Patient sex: M
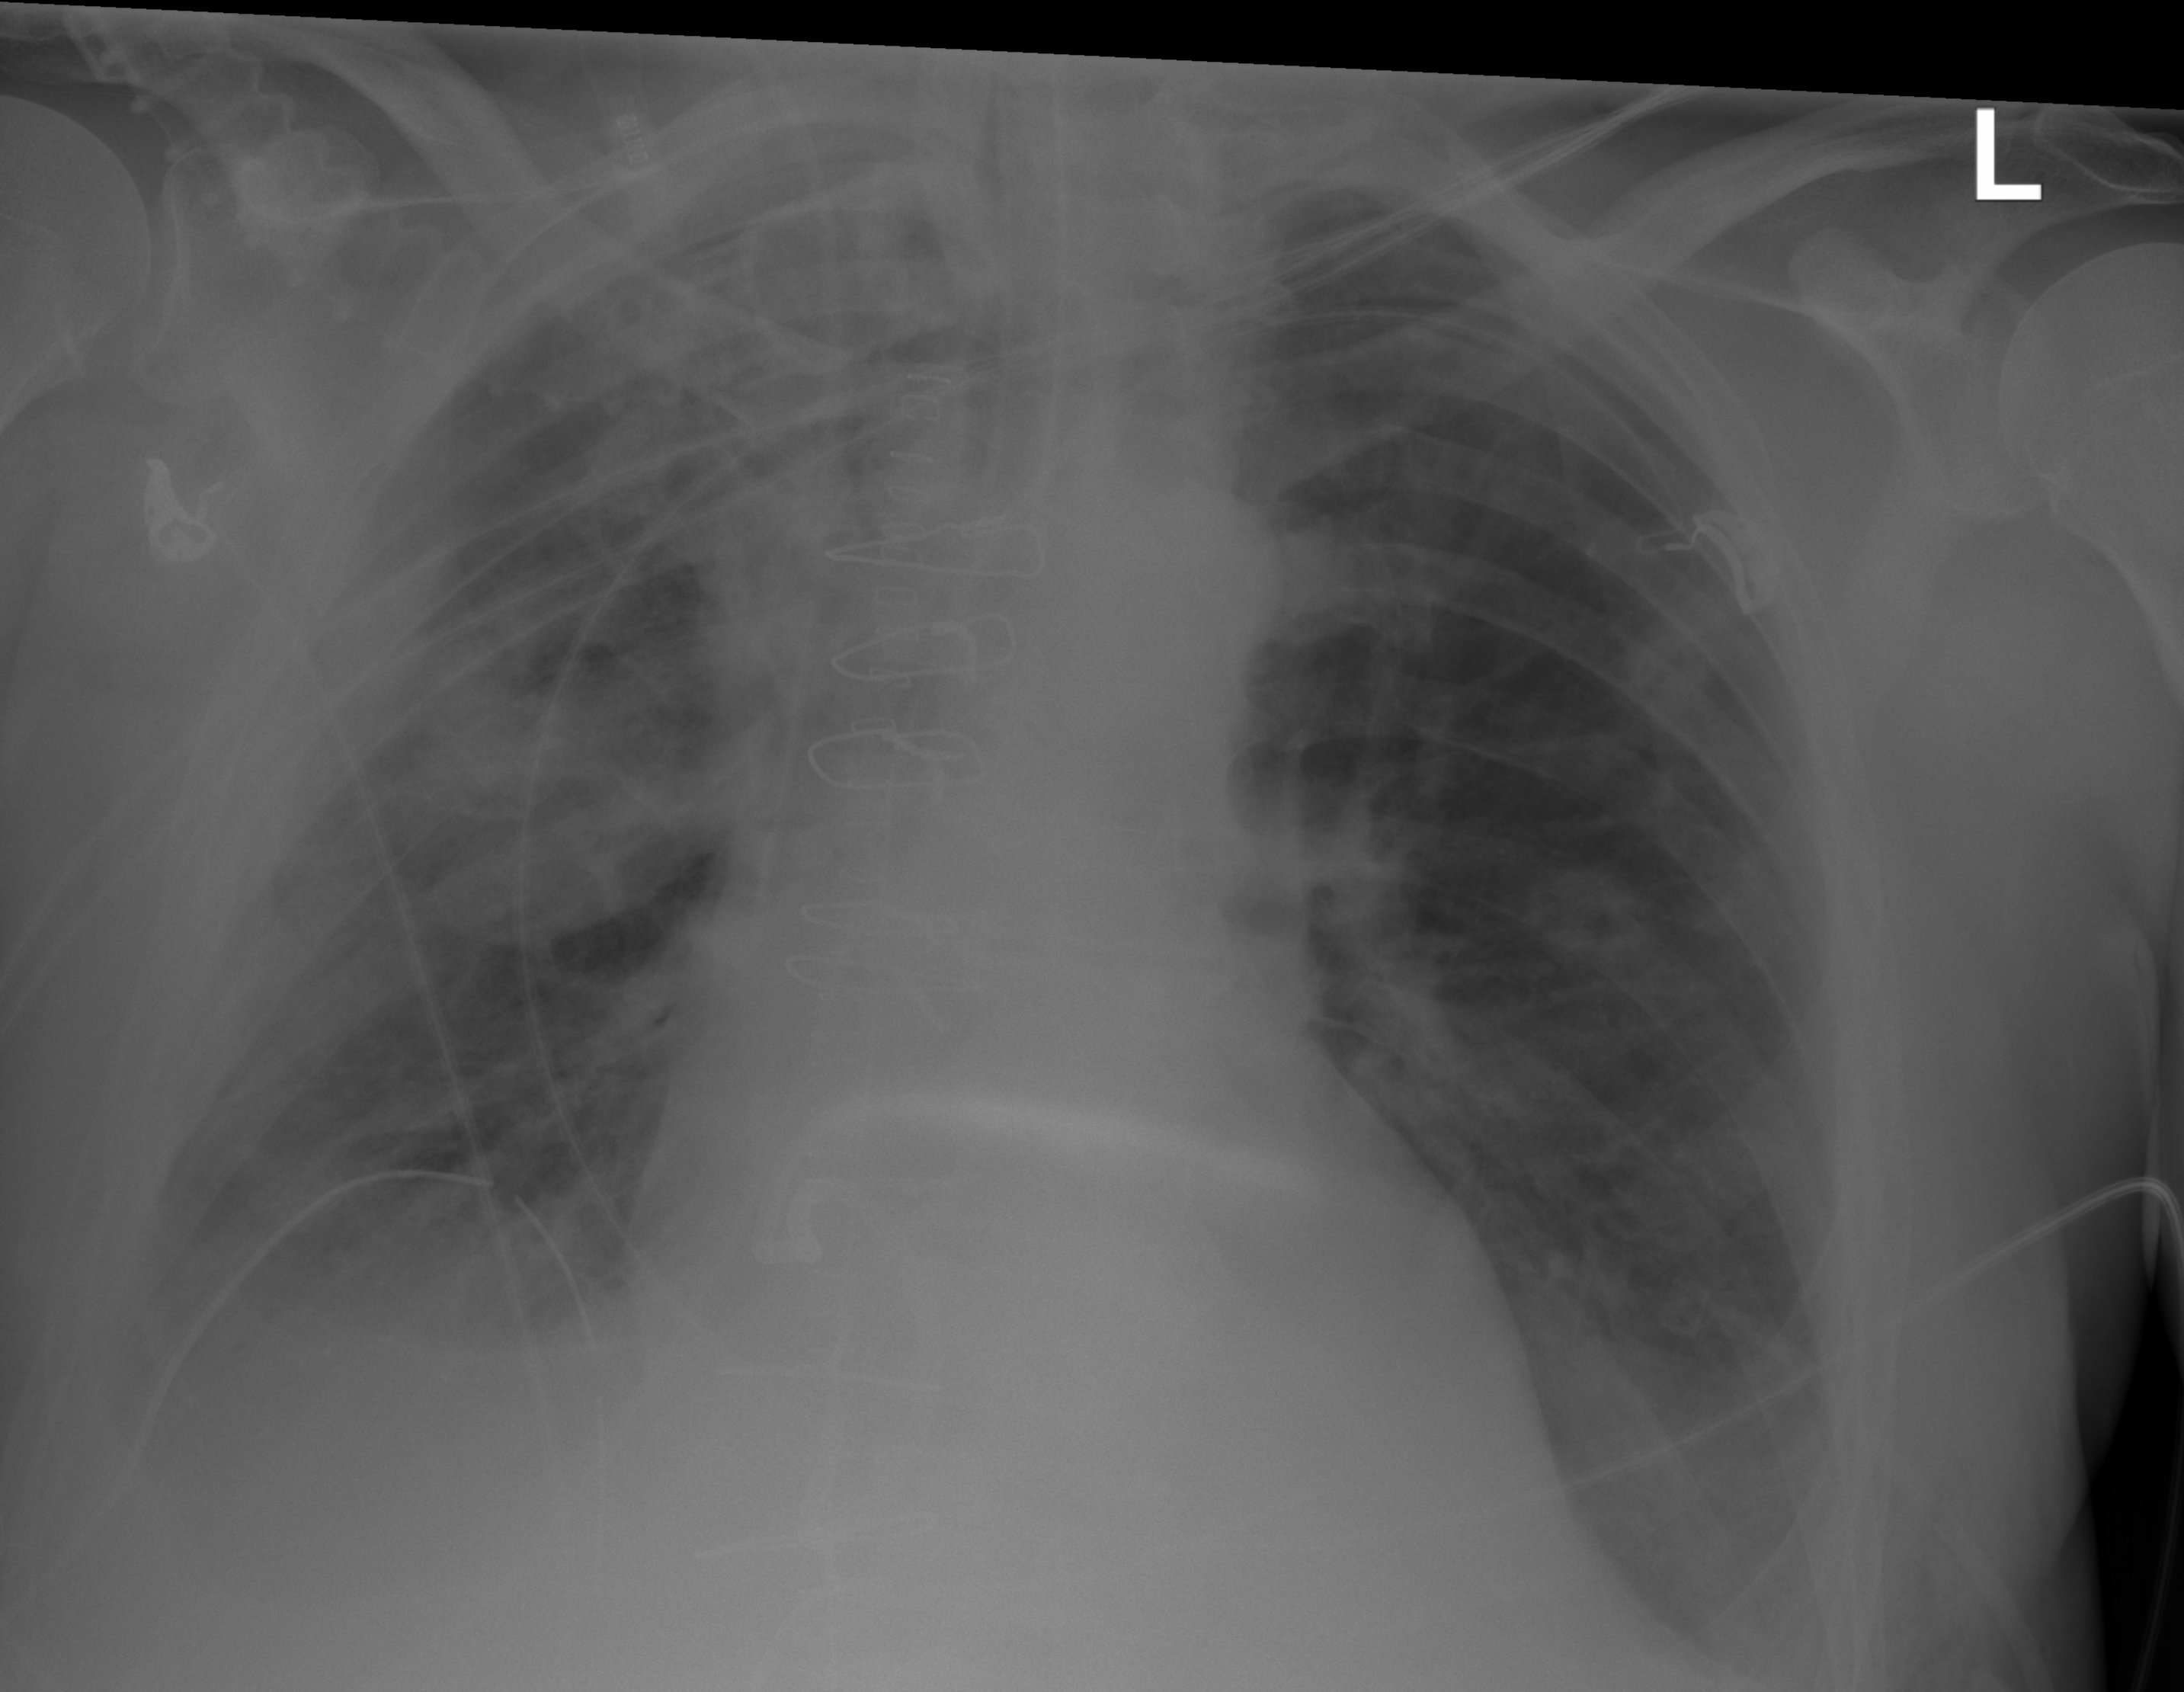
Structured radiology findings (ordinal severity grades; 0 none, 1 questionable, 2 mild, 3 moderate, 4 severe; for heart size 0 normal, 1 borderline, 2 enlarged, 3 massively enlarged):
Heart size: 1
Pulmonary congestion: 0
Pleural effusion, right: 3
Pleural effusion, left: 2
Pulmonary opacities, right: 2
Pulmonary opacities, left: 2
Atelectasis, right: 3
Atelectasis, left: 2